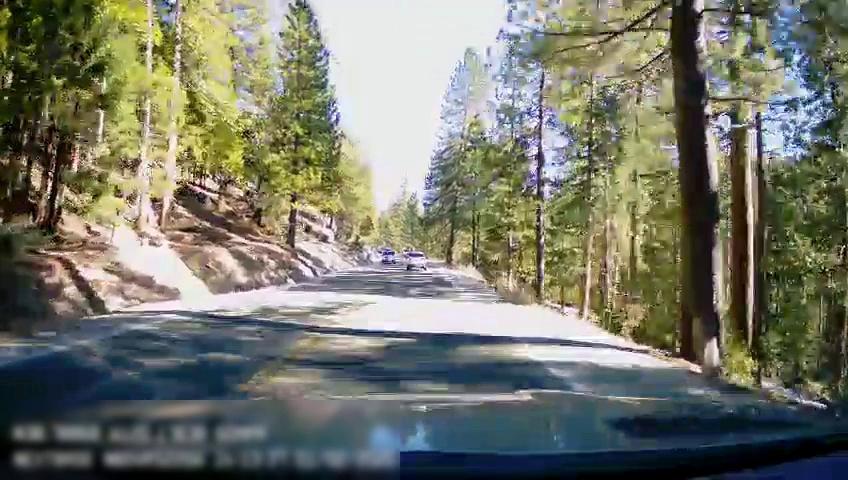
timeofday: Day
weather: Sunny
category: Drivable Space
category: Vehicles | Truck
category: Vehicles | SUV
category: Lanes | Current Lane